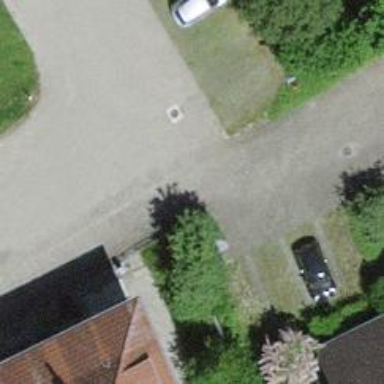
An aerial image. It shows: Road serving as parking aisle.